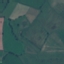
Land use / land cover: Pasture